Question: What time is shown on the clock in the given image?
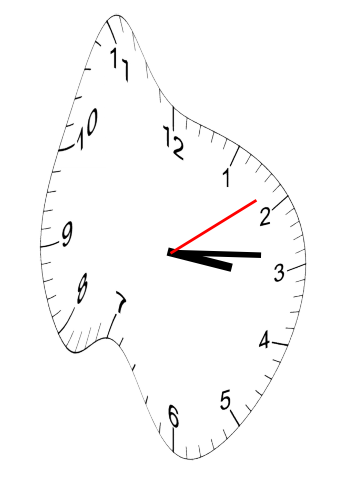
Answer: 03:14:09